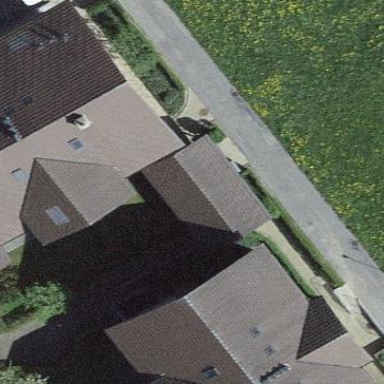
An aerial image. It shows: Shed.